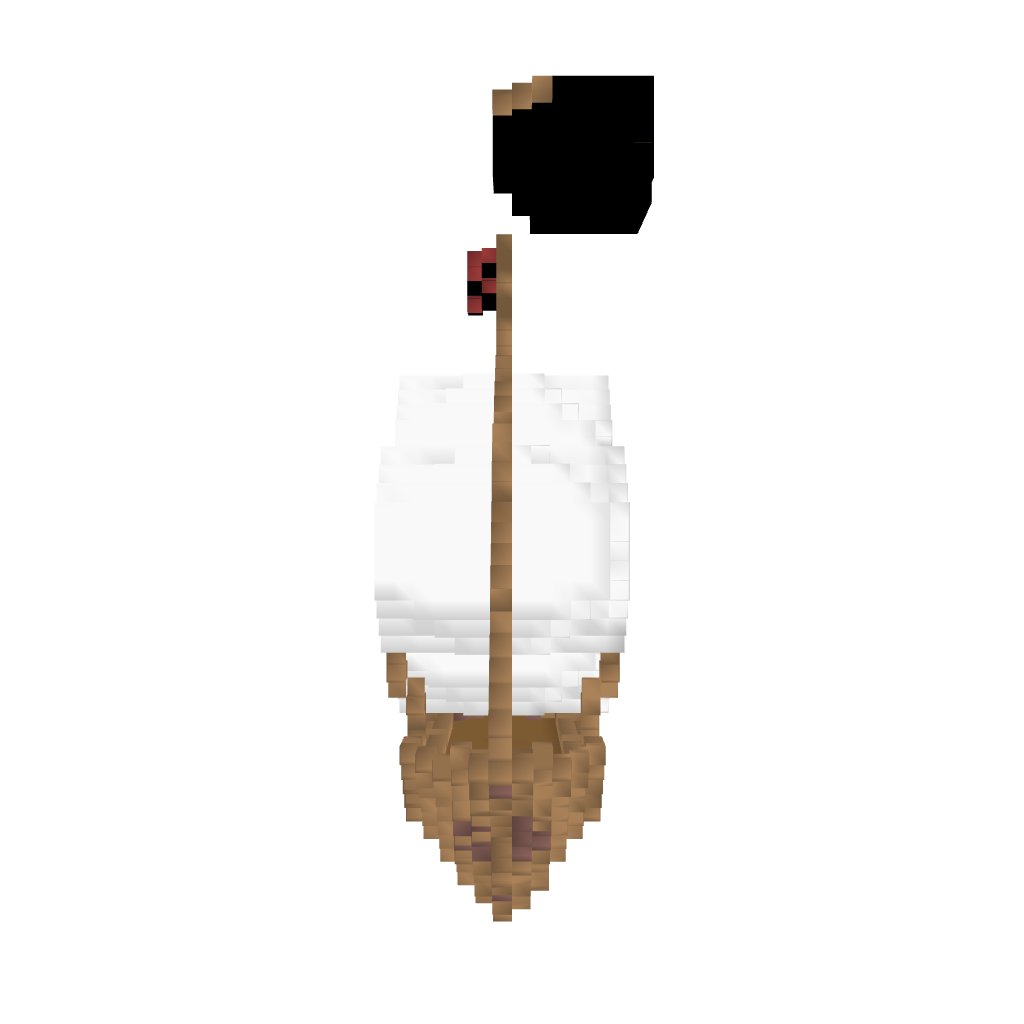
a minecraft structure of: Ghost ship bad low quality